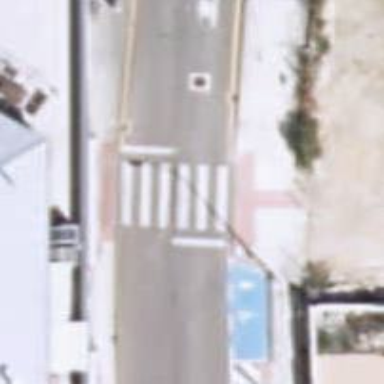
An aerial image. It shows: Marked crossing on the road.